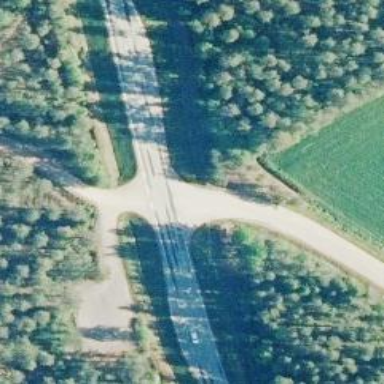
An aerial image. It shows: Asphalt road classified as primary highway.